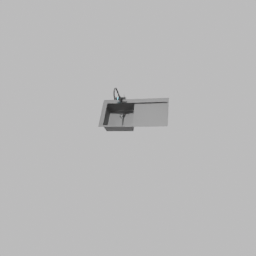
Label: appliances